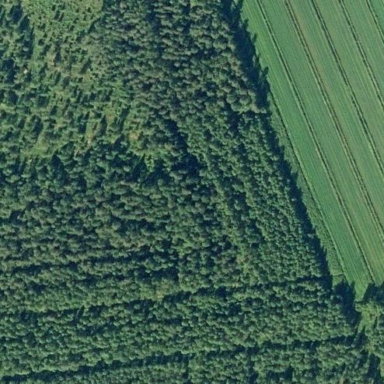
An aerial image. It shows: Forest area.